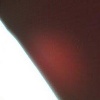
Label: sunburn